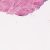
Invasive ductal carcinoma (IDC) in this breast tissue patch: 0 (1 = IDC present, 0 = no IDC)